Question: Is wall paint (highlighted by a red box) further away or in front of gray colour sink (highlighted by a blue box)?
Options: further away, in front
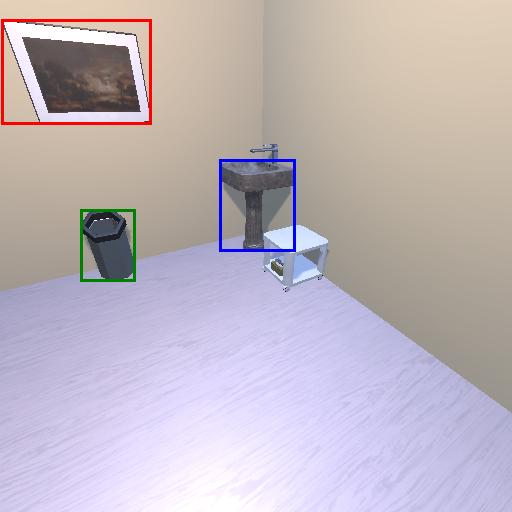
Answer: further away